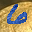
Label: 6